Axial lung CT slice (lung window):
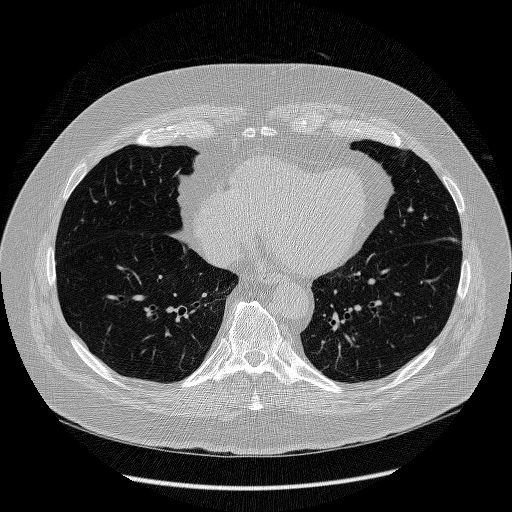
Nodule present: no